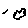
Label: cloud